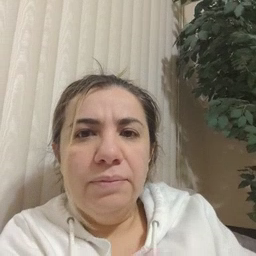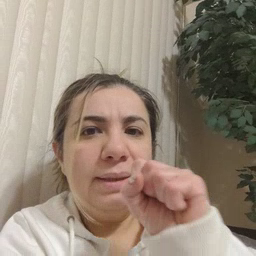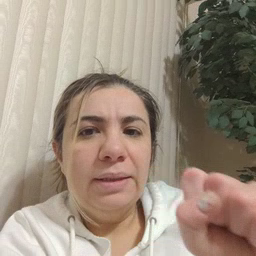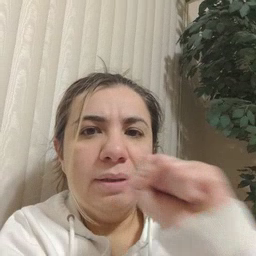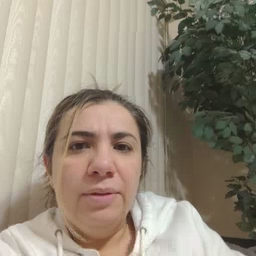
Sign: carrot